Question: I want to add a column (with just a value) to my main table using SSIS (see example below).
How do you do?
Merge join? Merge? Union all? Derived column? I tried all ways but I couldn't do it.

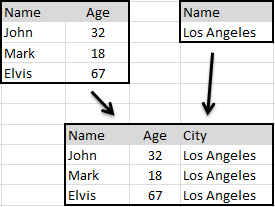
Answer: If every row is getting the same value or there is a static translation (Age between 18 and 68 = City of LA; otherwise, City of New Orleans) then a Derived Column is your best bet.
If there are lots of values or they are subject to change, then I'd look at using a Lookup Task.
A Merge Task is going to have a requirement of sorted data and it's a harder fit for what you're trying to do.